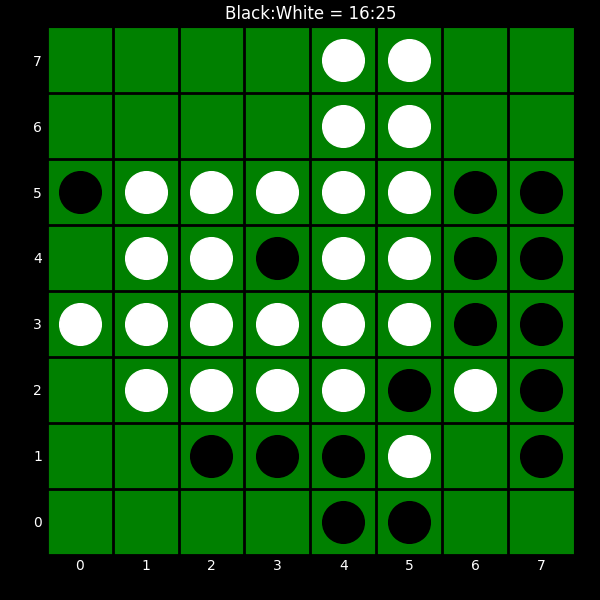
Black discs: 16
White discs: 25